Question: I have a property on a custom control I have written that is an Flag based Enum. I created my own custom control to edit it in a way that makes logical sense and called it from my own UITypeEditor. The problem is that Visual Studio generates an error when the value I attempt to store is a combination of the flags it tells me the value is invalid.
Example:
'''
public enum TrayModes
{
SingleUnit = 0x01
, Tray = 0x02
, Poll = 0x04
, Trigger = 0x08
};
'''
If the value I want to save is 'SingleUnit | Trigger' the value generated is 9. Which in turn creates the following error:

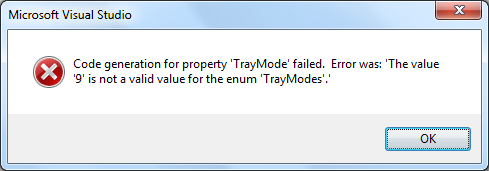
Answer: You have to add '[Flags]' before your enum declaration
'''
[Flags]
public enum TrayModes
{
SingleUnit = 0x01
, Tray = 0x02
, Poll = 0x04
, Trigger = 0x08
};
'''
Consider using HasFlag function to check for setted flags
'''
TrayModes t=TrayModes.SingleUnit|TrayModes.Poll;
if(t.HasFlag(TrayModes.SingleUnit))
//return true
'''
Edit:
That's because enum with flags attribute are threated in a different way,
as you can see in the example in <URL>
A To string of enum with and without Flags attribute show how they are different
All possible combinations of values of an
Enum without FlagsAttribute:
'''
0 - Black
1 - Red
2 - Green
3 - 3
4 - Blue
5 - 5
6 - 6
7 - 7
8 - 8
'''
All possible combinations of values of an
Enum with FlagsAttribute:
'''
0 - Black
1 - Red
2 - Green
3 - Red, Green
4 - Blue
5 - Red, Blue
6 - Green, Blue
7 - Red, Green, Blue
8 - 8
'''